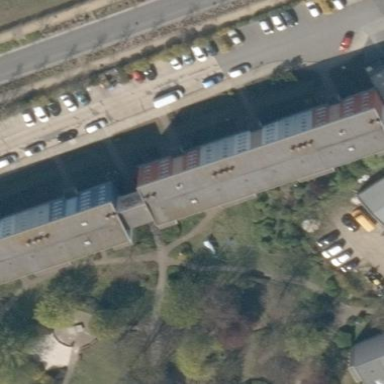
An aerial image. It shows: Flat-roofed apartment building.